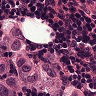
Metastatic tissue present: yes